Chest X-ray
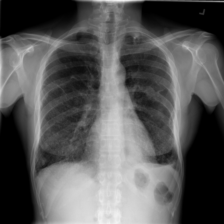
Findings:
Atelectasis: negative
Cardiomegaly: negative
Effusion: negative
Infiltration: negative
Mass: negative
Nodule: negative
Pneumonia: negative
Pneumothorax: negative
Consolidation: negative
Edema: negative
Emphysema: negative
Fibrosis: negative
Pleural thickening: negative
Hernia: negative